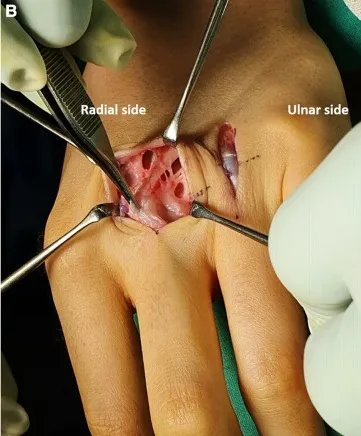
(B) Soft tissue adhesion on reconstruction site on the left third finger and no reconstruction of the fourth sagittal band.
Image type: medical_photograph (other_medical_photograph)